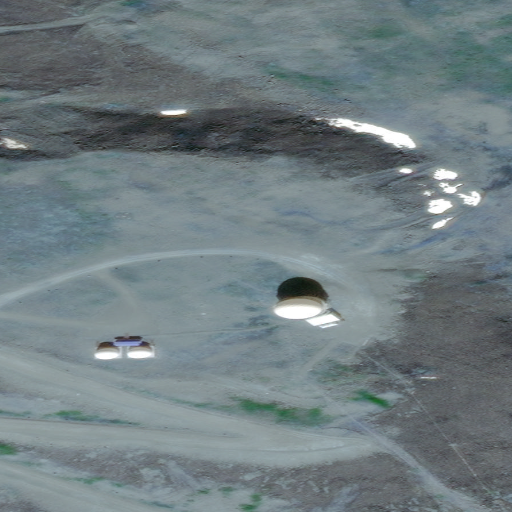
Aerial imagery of mountain in Alaska named Indian Mountain containing only unknown